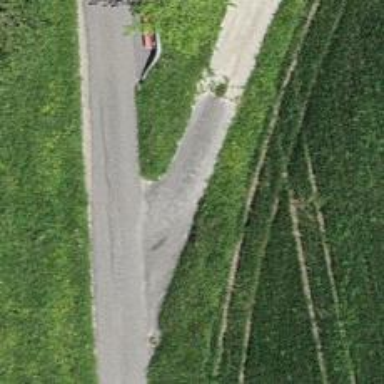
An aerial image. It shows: Well-maintained track road of grade 1.